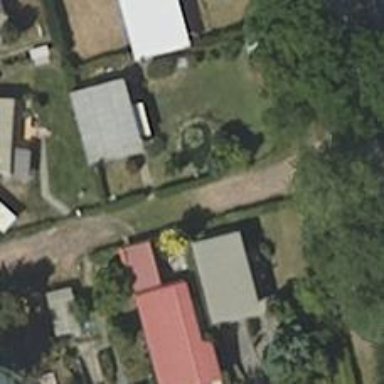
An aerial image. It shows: Driveway.